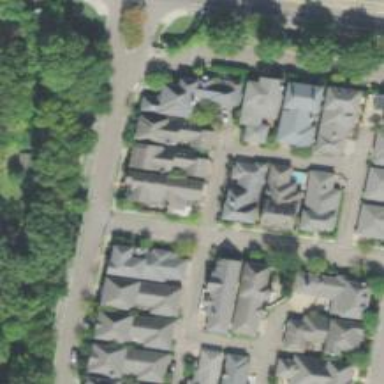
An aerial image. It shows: Residential road.